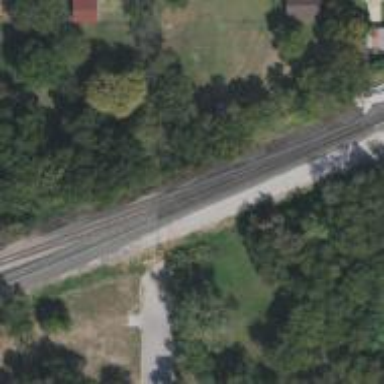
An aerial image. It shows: Railway siding with rails.